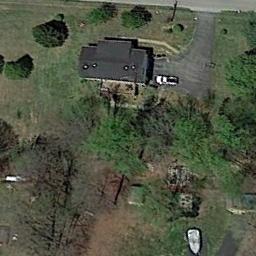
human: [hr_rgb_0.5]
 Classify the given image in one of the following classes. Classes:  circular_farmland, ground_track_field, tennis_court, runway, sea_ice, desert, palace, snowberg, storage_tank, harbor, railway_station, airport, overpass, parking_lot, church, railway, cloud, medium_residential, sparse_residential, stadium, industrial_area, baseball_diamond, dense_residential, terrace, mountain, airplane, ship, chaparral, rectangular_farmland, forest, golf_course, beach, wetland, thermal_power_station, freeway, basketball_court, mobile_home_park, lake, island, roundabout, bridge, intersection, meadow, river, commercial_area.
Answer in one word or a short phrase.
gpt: sparse_residential